Question:
which toolbox is that?
I use ListView now, but if I click it, it looks like I choose it, not click it.
so I want to change.
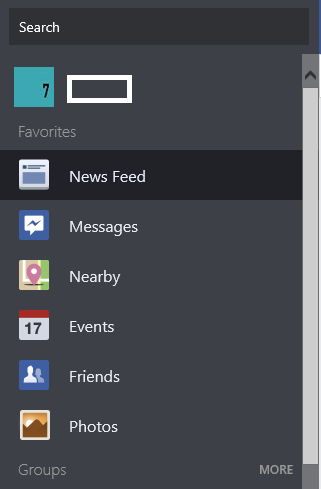
Answer: Your question is very unclear but I'll share some information about ListView.
I don't know which facebook app is that but official Facebook App (not beta) is using ListView too AFAIK.You can customize ListView's Style and ItemTemplate to achieve that.
Theese 2 MSDN articles about ListView will help you.
<URL>
<URL>